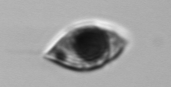
Label: Amphidinium